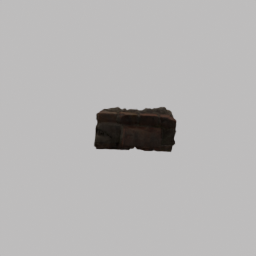
Label: architecture